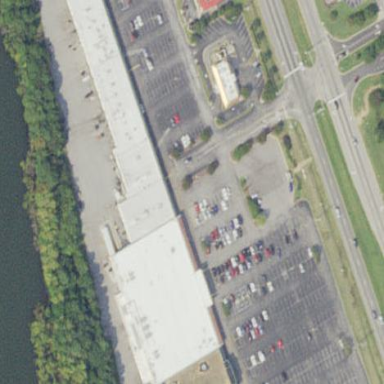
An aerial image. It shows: Retail building.